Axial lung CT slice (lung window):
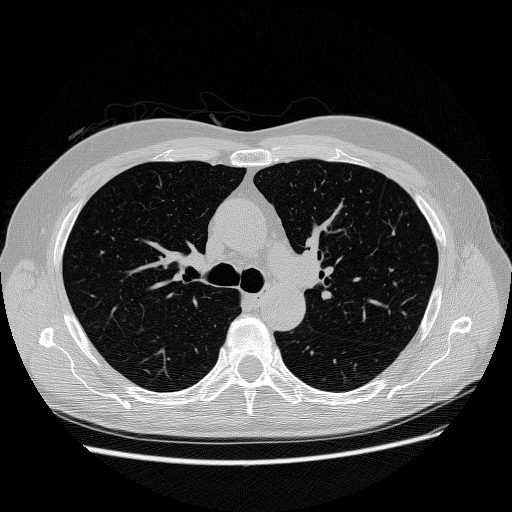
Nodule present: no